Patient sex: M
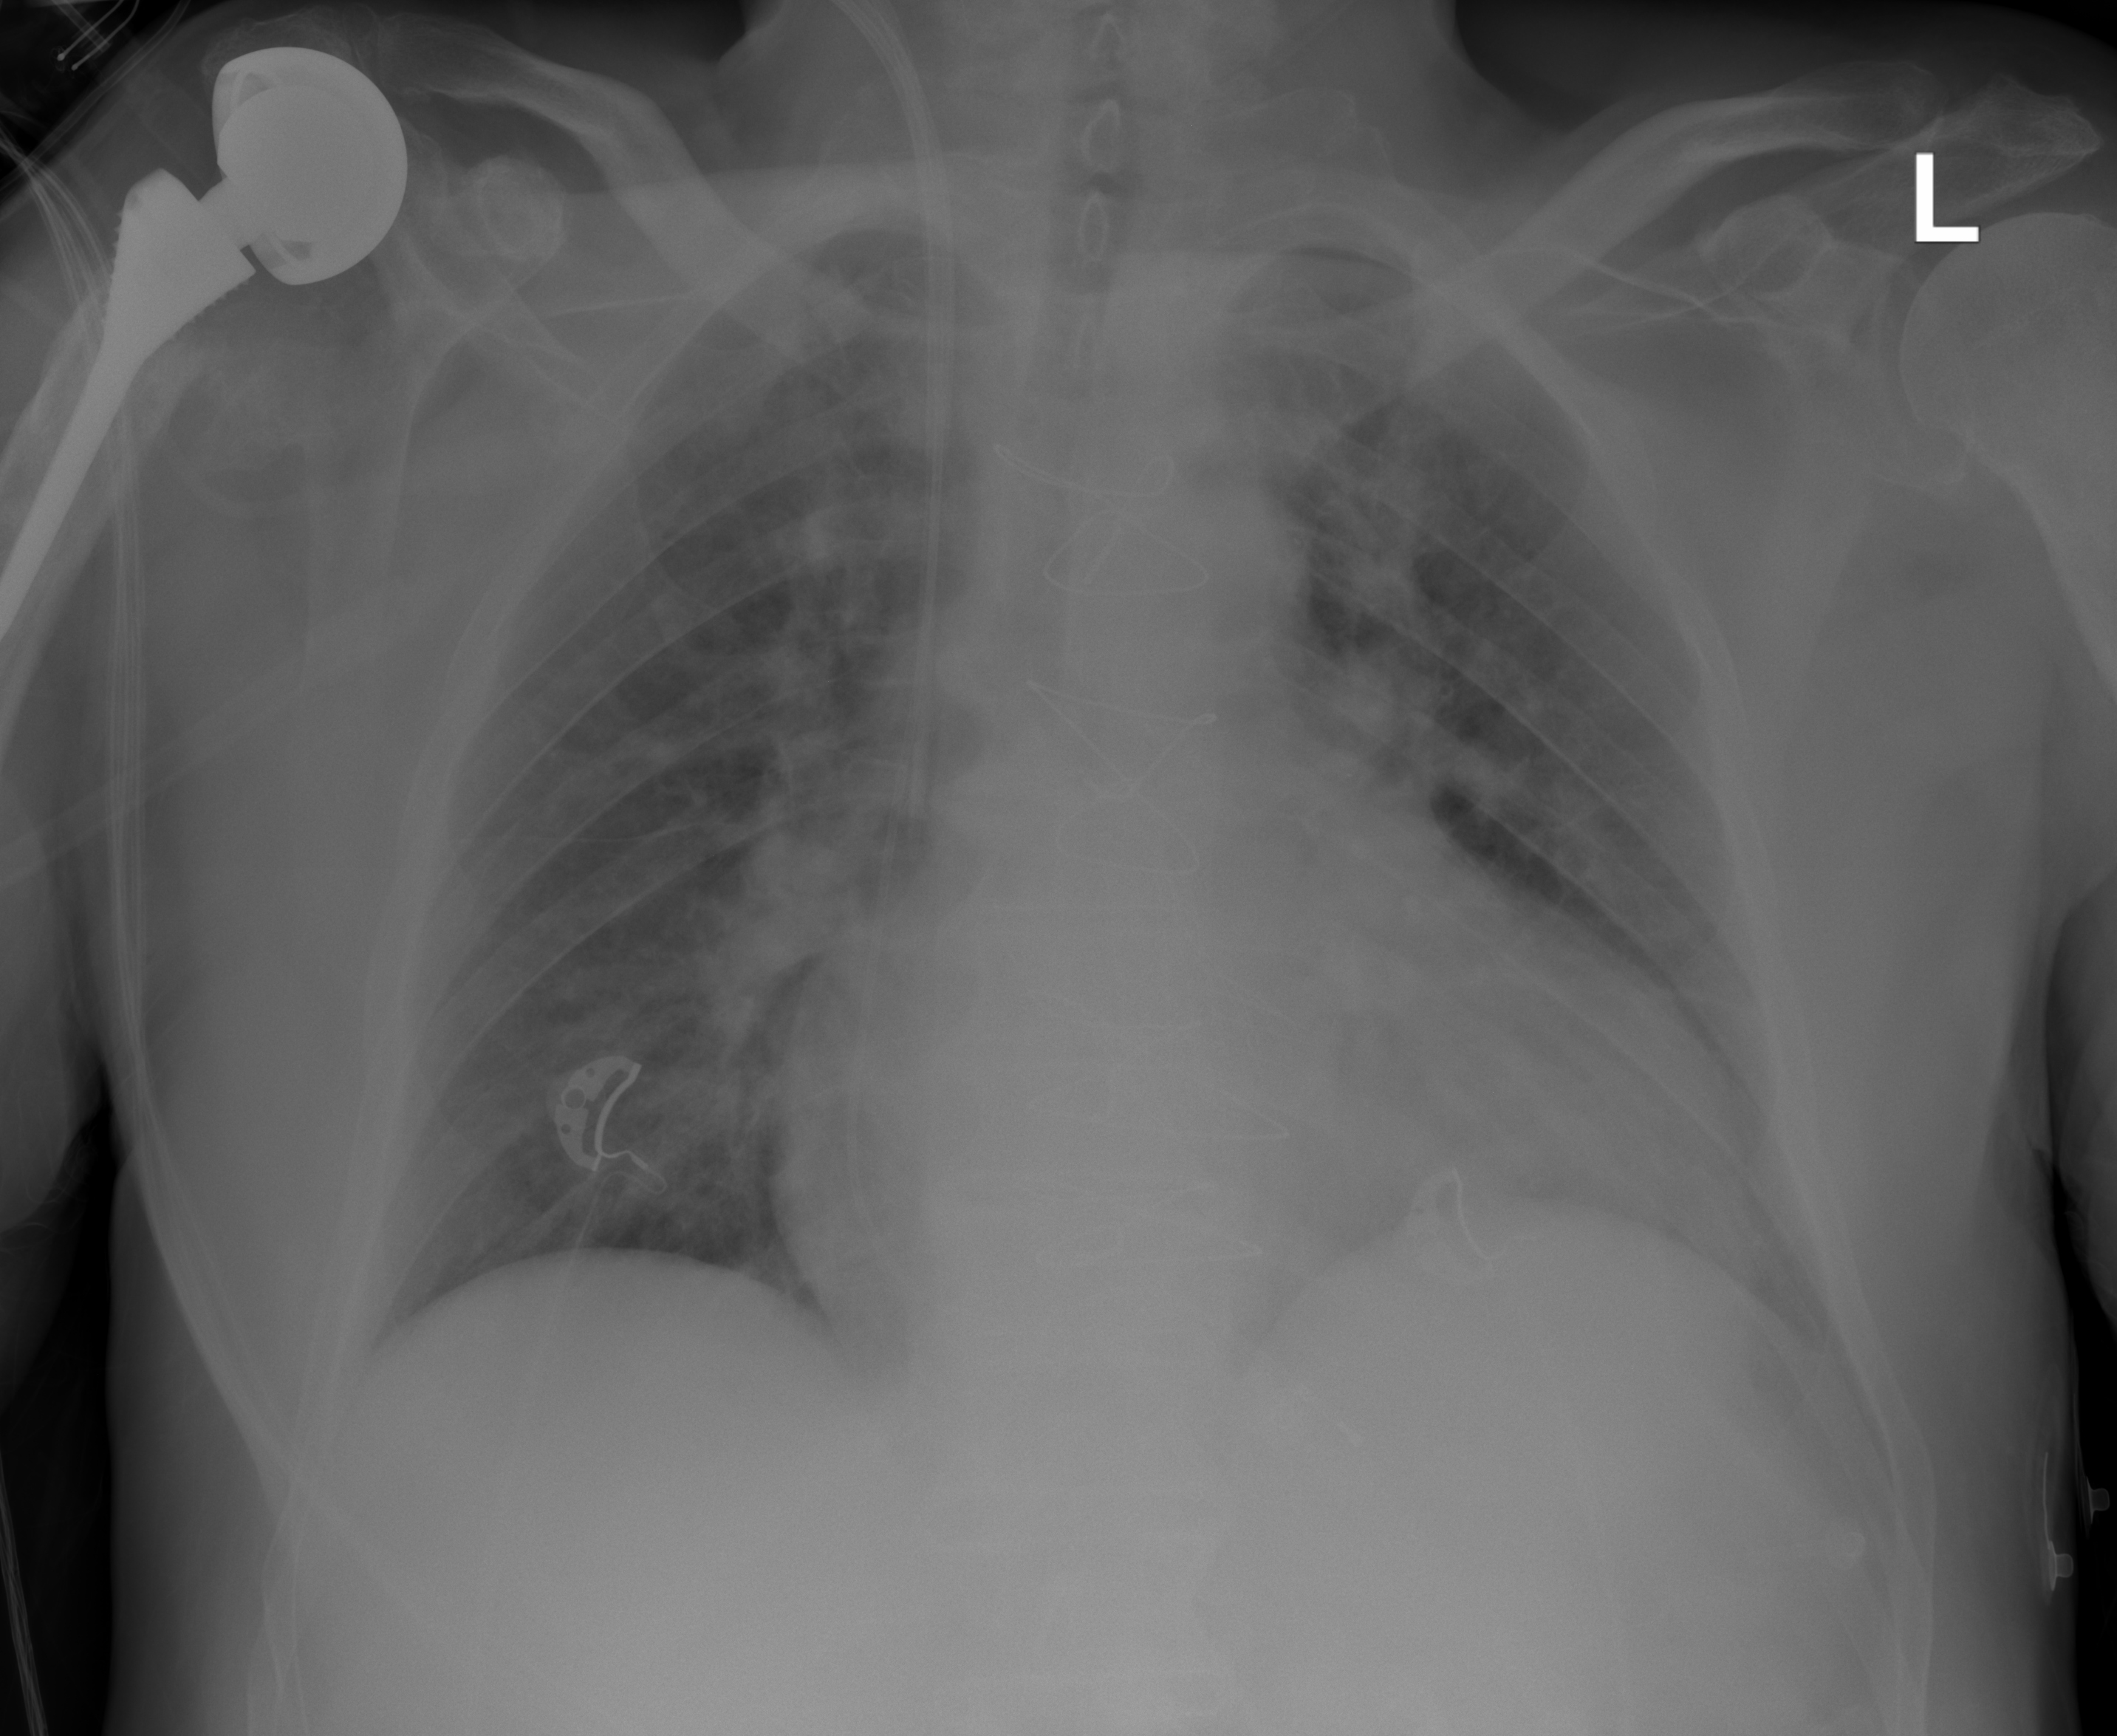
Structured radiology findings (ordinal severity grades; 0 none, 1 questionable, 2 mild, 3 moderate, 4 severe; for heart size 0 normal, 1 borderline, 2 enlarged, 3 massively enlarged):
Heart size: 2
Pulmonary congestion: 2
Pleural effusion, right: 0
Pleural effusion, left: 0
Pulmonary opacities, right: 2
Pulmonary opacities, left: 2
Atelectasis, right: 0
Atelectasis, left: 0